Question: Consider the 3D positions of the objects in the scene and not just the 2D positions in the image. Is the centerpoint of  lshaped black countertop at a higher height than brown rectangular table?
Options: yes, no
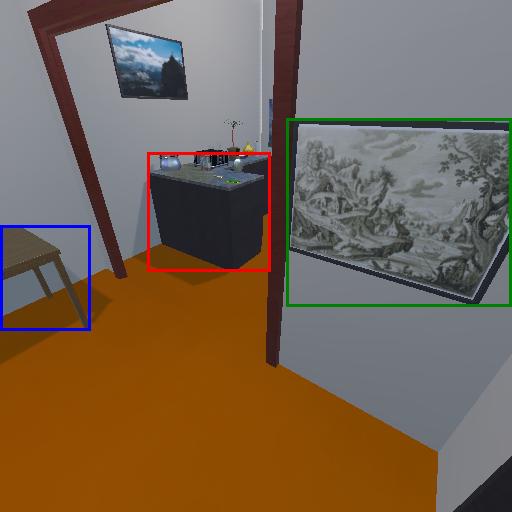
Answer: yes